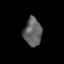
Tissue: lung
Cell type: Epithelial cells
Senescence score: 0.2407
Nuclear area (px): 494
Mean DAPI intensity: 97.162